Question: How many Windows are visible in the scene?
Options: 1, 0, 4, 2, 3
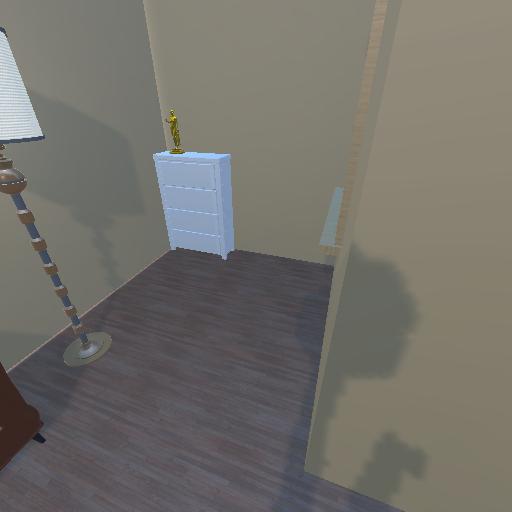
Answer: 1